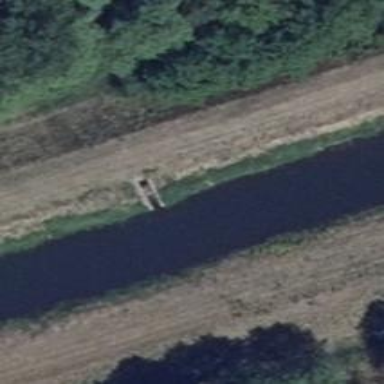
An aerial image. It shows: Culvert tunnel.